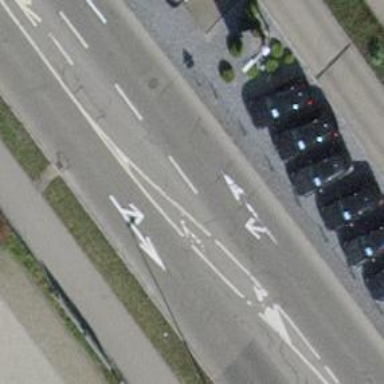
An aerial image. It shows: Secondary road with asphalt surface and separate sidewalk.